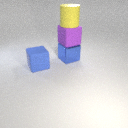
large blue metal cube to the right of large blue rubber cube